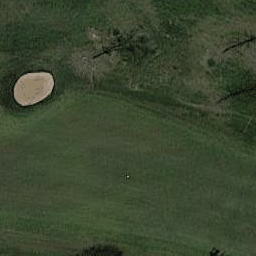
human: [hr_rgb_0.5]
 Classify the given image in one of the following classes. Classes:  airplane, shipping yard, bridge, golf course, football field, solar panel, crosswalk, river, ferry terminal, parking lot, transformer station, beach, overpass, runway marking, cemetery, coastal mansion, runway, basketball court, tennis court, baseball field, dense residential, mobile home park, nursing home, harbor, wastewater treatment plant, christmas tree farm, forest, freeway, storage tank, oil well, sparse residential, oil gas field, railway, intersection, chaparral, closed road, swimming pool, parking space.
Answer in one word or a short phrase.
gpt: golf course